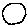
Label: circle